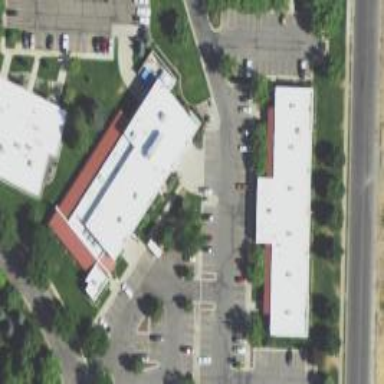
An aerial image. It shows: Commercial building.